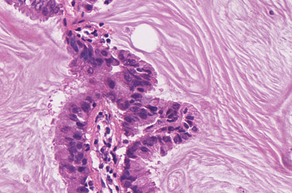
Tumor epithelial tissue: yes
Tumor-associated stroma tissue: yes
Normal tissue: no